三年级 · 度量几何学

\$ \qquad \$厘米 \$ \qquad \$毫米

$\begin{array}{lllllllllll}0 \text { 厘米 } 1 & 2 & 3 & 4 & 5 & 6 & 7 & 8 & 9 & 10 & 11\end{array}$
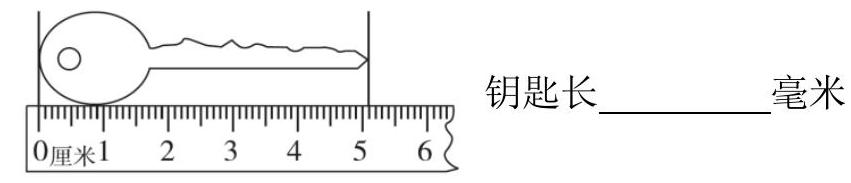
答案: $51 ; 9 ; 2$